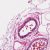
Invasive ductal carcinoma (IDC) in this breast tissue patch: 0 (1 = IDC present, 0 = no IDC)